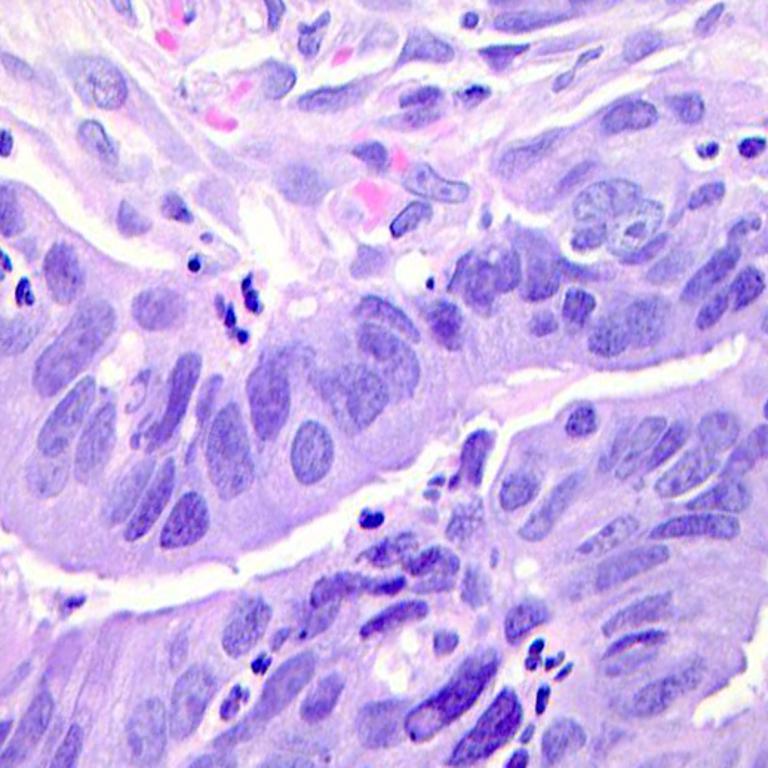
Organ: colon
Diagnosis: adenocarcinomas